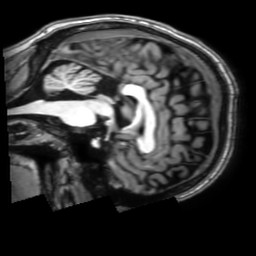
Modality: T1w
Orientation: sagittal
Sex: male
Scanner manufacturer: philips
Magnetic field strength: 3 T
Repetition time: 0.01227 s
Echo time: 0.003472 s